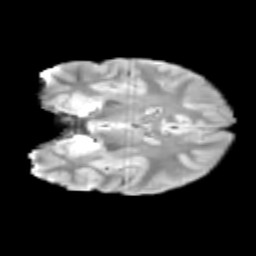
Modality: T2w
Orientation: coronal
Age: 11
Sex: male
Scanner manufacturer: siemens
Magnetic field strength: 3 T
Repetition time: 3.8 s
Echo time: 0.07 s